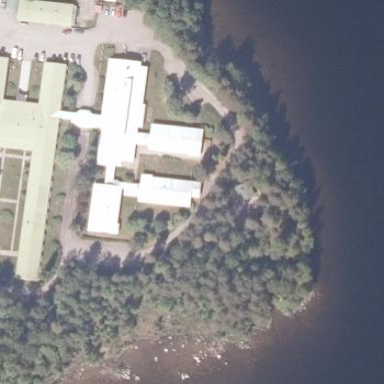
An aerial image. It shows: Building.